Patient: sex M, age 69
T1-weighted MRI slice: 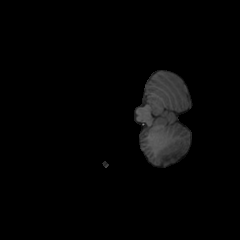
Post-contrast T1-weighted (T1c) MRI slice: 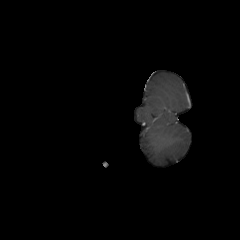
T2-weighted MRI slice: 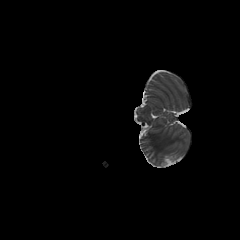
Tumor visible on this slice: no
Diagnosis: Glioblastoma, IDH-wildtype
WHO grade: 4